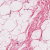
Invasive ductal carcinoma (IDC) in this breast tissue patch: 0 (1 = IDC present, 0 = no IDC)